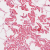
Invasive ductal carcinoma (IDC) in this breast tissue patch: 0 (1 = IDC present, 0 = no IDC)